Field crop: tomato
Growth stage: 1
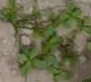
Species: portulaca